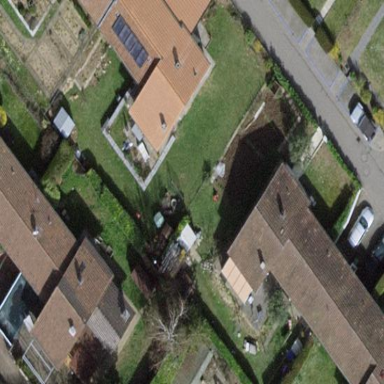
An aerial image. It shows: Garden surrounded by fence.